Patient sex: M
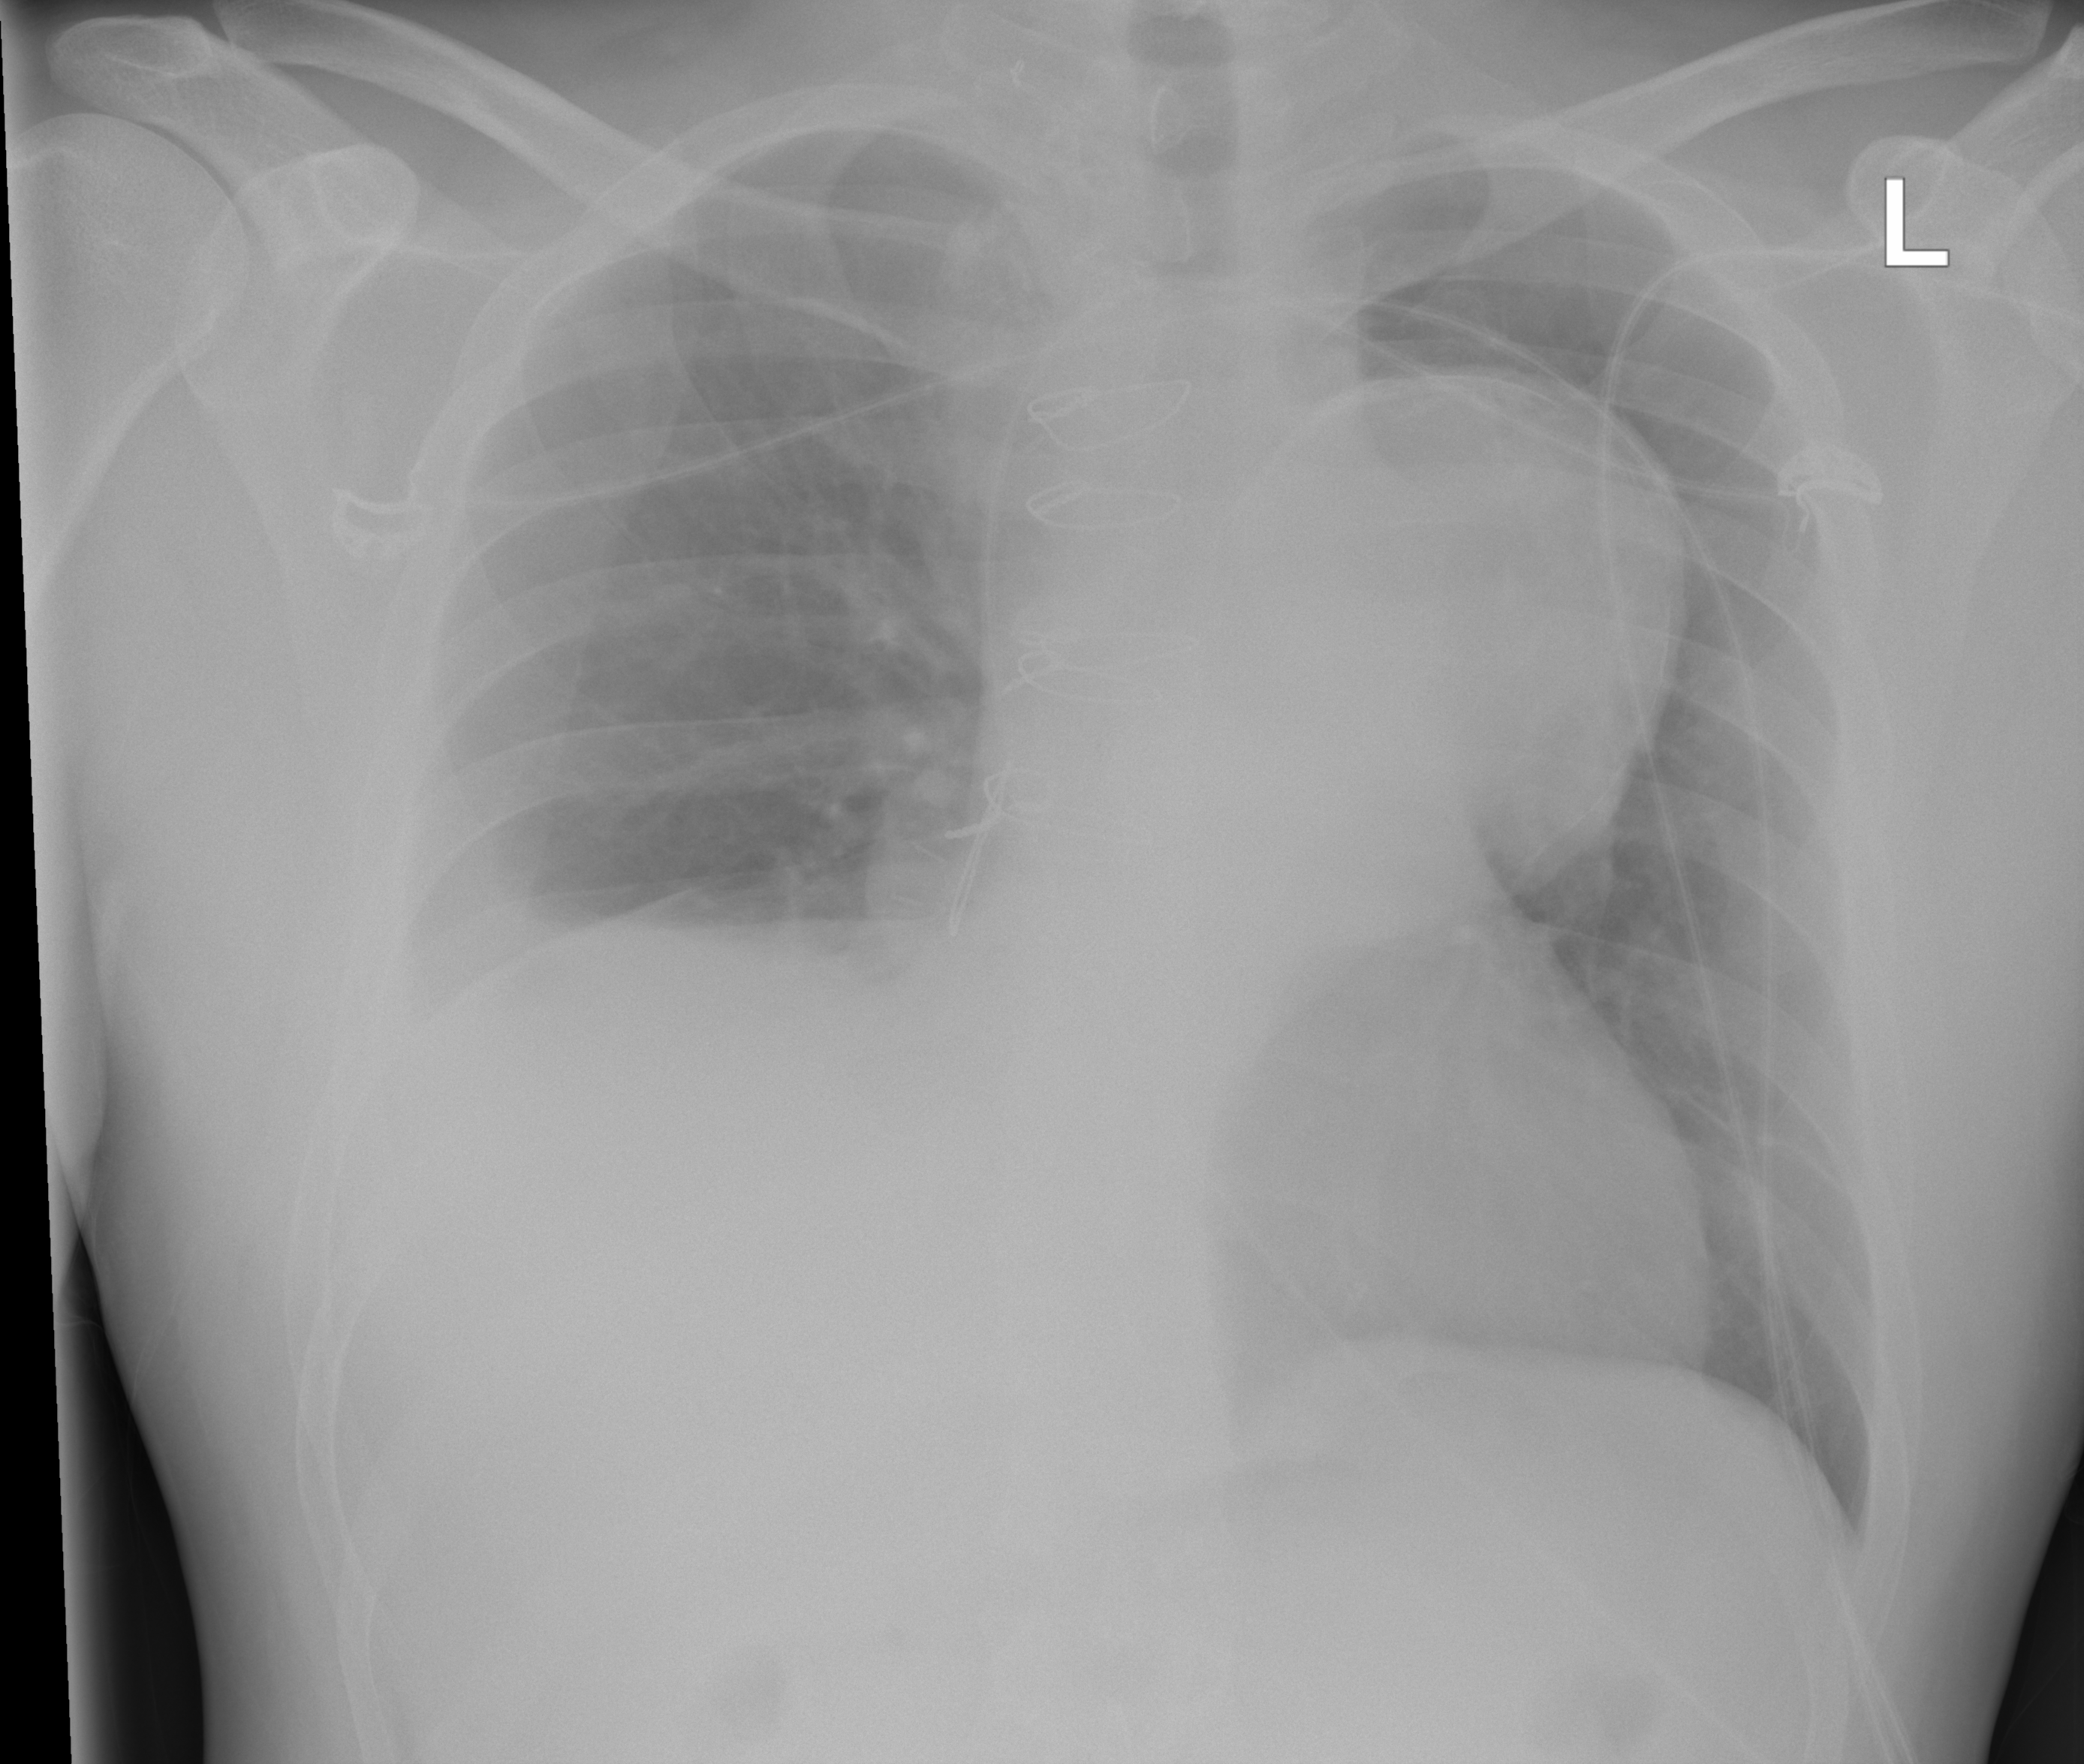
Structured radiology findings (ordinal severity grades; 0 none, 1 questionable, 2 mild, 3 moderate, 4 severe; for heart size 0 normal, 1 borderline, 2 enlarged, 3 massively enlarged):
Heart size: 1
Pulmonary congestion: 2
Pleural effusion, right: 3
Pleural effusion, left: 1
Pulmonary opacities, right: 1
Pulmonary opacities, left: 1
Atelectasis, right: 2
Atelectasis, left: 1